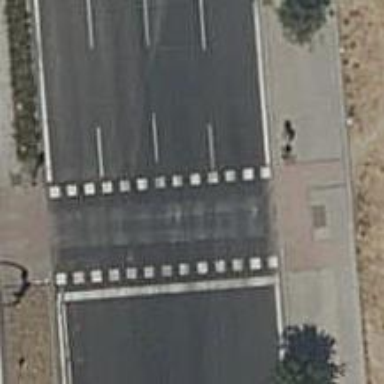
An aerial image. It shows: Road crossing with traffic signals.